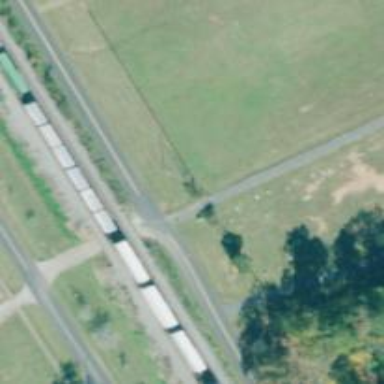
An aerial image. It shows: Railway bridge over siding railway service.